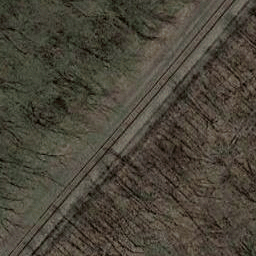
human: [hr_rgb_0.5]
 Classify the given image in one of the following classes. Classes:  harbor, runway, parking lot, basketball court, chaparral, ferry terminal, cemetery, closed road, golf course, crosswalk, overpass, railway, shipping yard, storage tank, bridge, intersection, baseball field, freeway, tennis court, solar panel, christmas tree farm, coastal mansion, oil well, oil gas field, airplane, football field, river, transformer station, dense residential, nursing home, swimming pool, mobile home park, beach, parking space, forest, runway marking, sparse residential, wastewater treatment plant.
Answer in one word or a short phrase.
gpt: railway